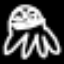
Label: frog